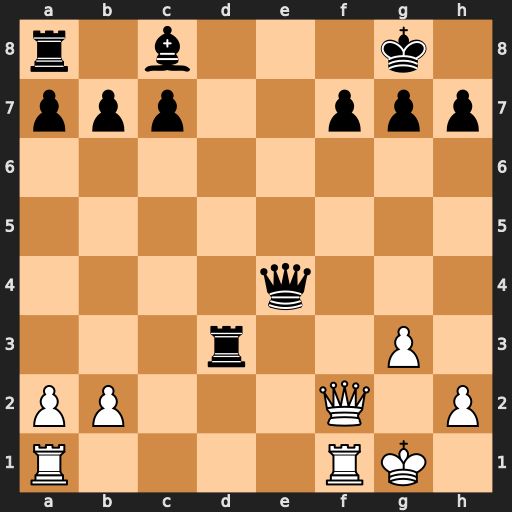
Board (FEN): r1b3k1/ppp2ppp/8/8/4q3/3r2P1/PP3Q1P/R4RK1
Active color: w
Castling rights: -
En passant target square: -
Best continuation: Qxf7+ Kh8 Qf8#